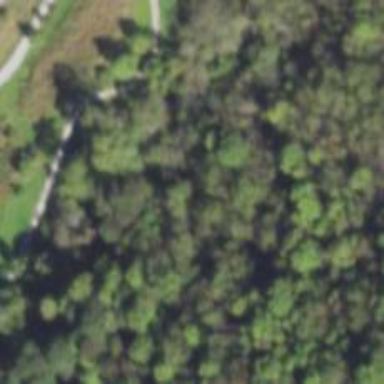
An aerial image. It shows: Path crossing bridge with excellent trail visibility.